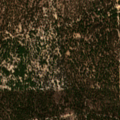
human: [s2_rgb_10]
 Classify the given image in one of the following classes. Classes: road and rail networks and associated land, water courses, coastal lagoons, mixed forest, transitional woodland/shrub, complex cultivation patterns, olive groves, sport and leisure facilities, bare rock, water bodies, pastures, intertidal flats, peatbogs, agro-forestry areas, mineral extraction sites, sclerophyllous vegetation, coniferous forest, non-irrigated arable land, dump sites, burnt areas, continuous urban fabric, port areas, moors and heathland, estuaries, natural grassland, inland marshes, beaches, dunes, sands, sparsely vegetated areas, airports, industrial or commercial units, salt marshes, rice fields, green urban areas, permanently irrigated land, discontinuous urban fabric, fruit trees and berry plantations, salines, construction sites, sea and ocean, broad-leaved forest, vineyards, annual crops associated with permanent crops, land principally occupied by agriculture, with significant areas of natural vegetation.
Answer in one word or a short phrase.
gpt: broad-leaved forest, coniferous forest, mixed forest